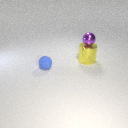
small blue rubber sphere in front of large yellow metal cylinder